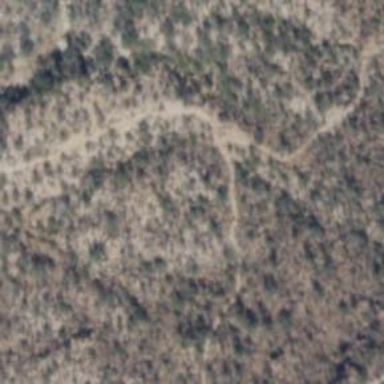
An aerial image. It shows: Path.